Here is the time-frequency representation (spectrogram) of a rolling-element bearing's vibration measurement. Determine the bearing's health state. Answer with exactly one of: normal, inner_race, outer_race, ball.
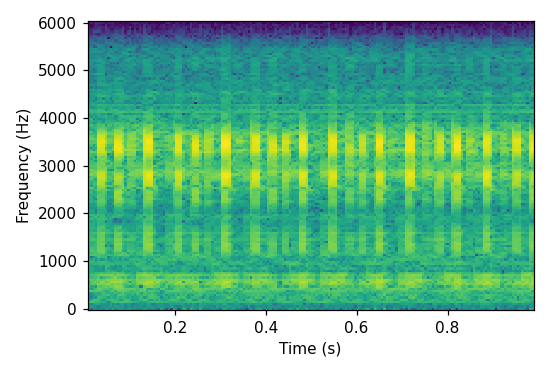
Answer: outer_race